Platform: macOS
Application: Arc Browser
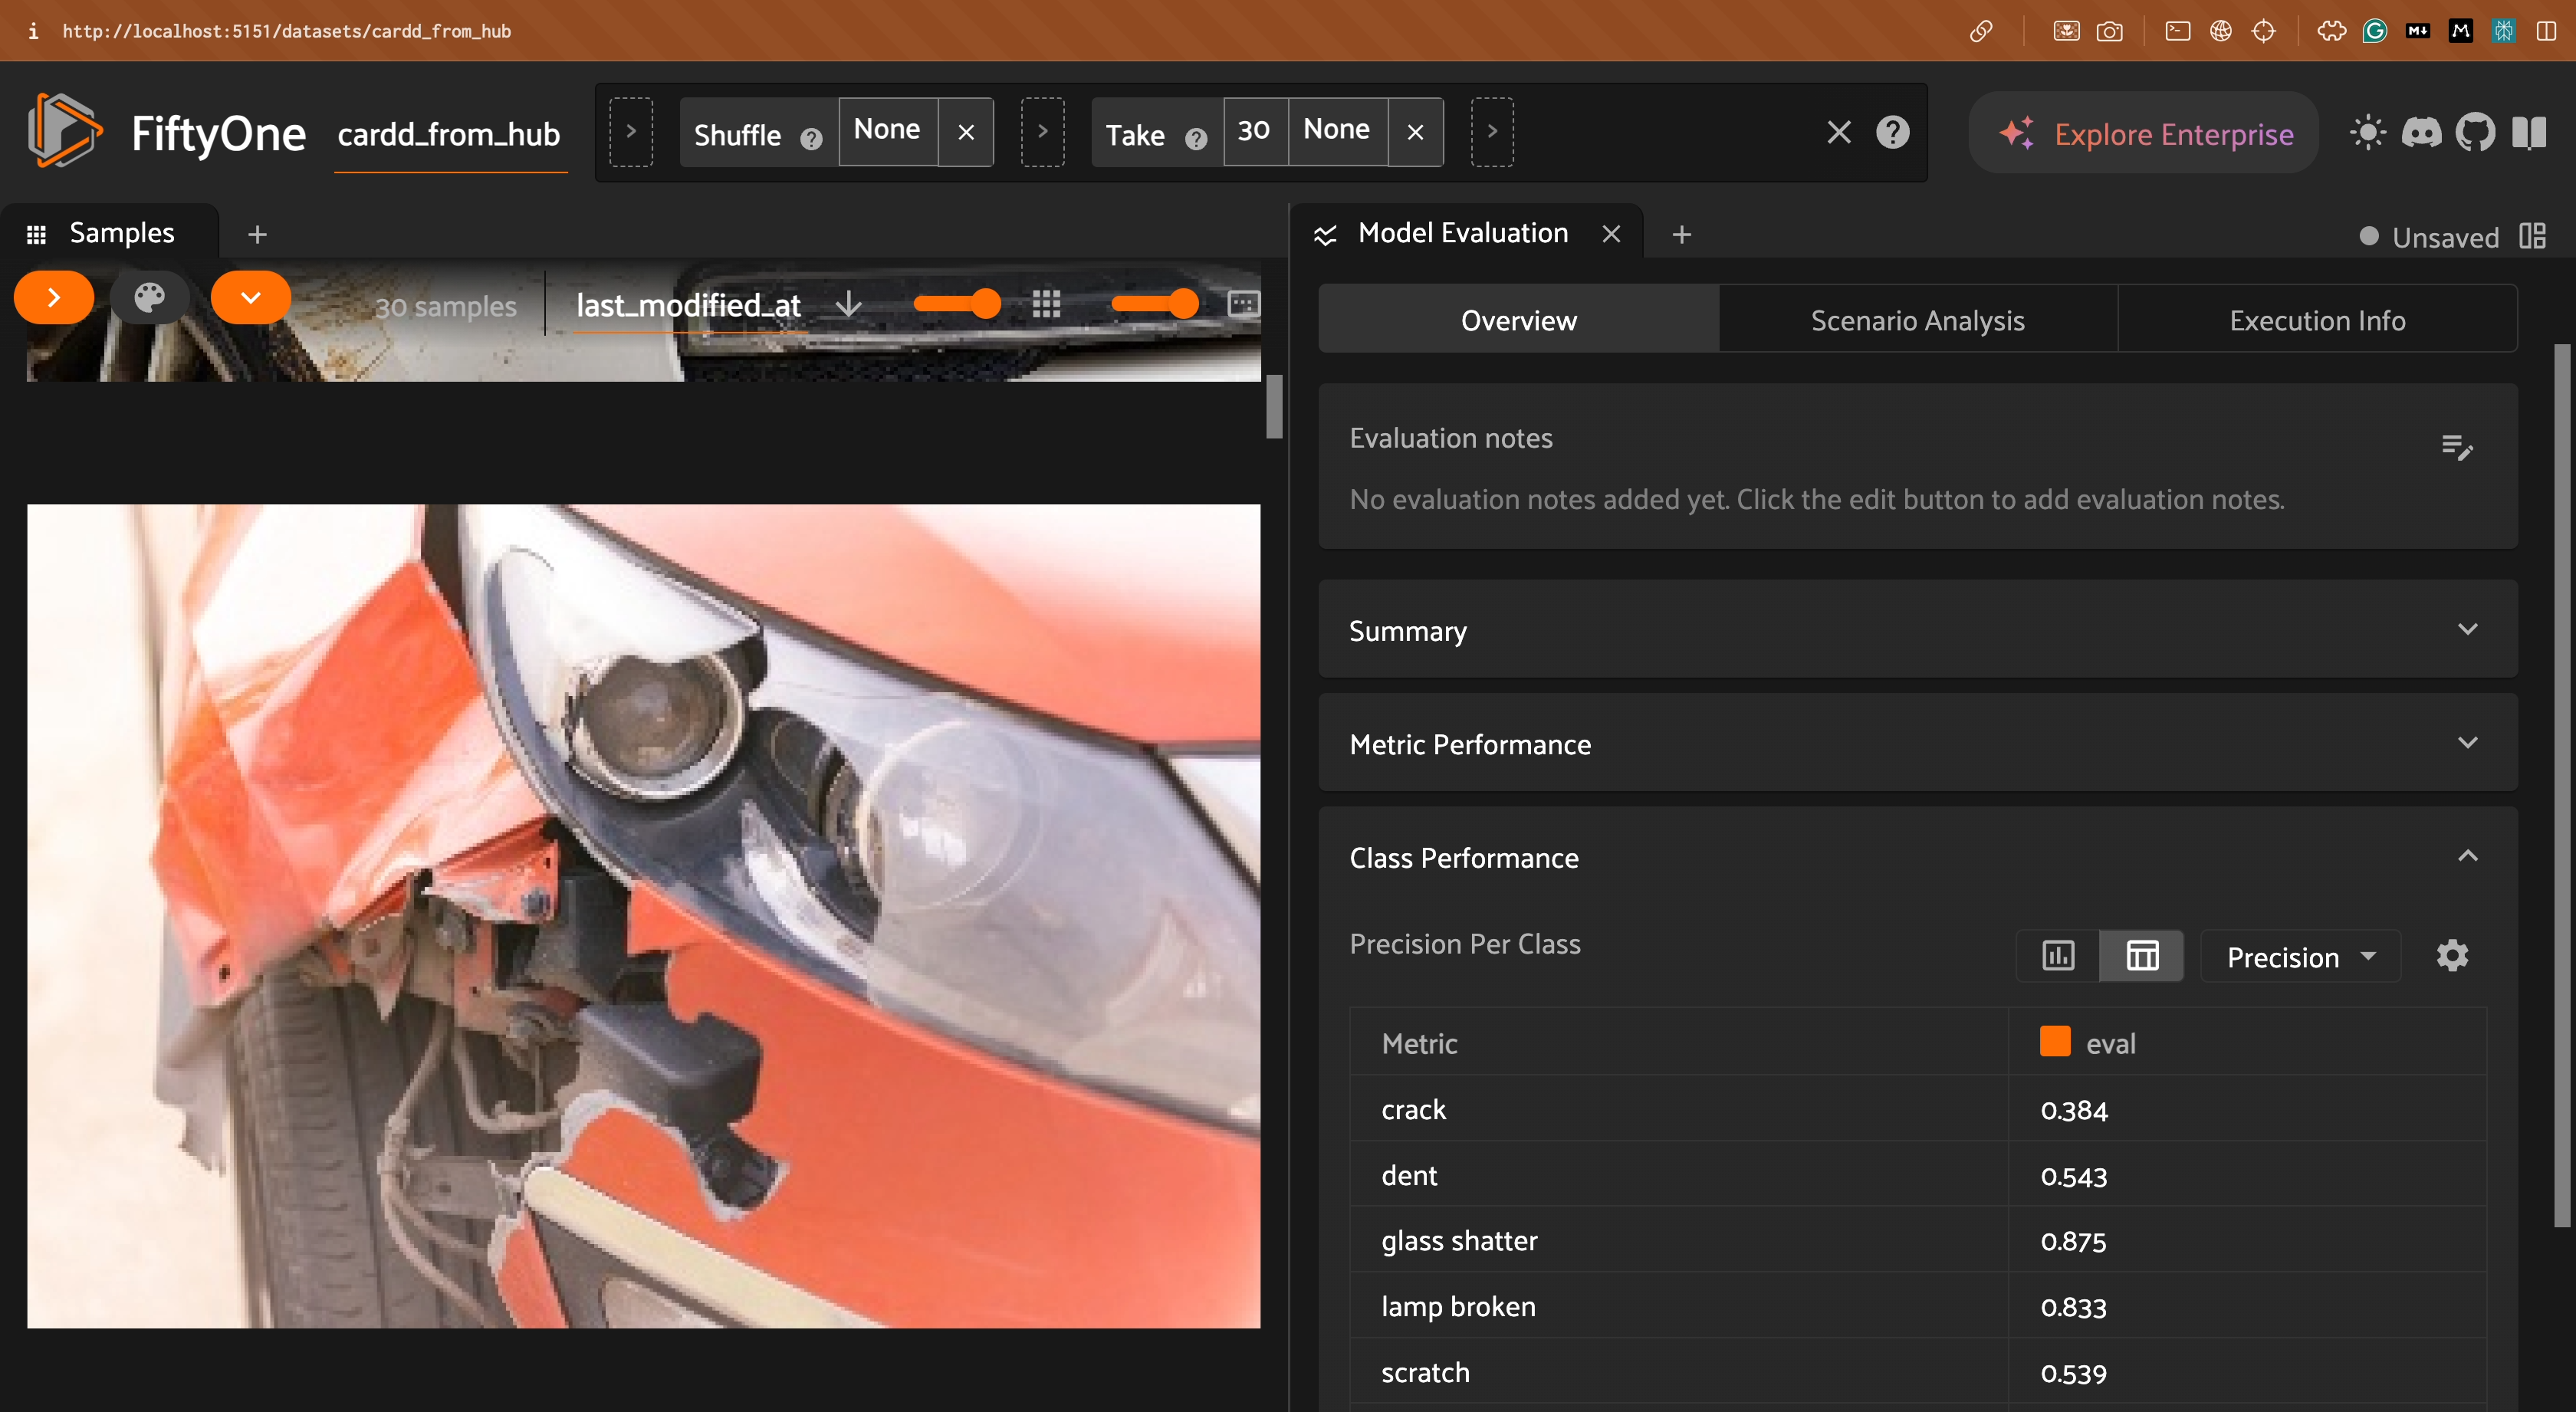
task_description: Where can I find the name of this dataset?
action_type: hover
element_info: Menu Item
steps_since_start: 1

task_description: Locate the view bar
action_type: hover
element_info: Menu Item
steps_since_start: 1

task_description: Locate the actions row toolbar
action_type: hover
element_info: Menu Item
steps_since_start: 1

task_description: Locate the workspaces menu
action_type: hover
element_info: Button
steps_since_start: 1

task_description: Locate the samples panel
action_type: hover
element_info: Menu Item
steps_since_start: 1

task_description: Locate the summary card in the model evaluation panel
action_type: hover
element_info: Menu Item
steps_since_start: 1

task_description: Locate the metric performace card in the model evaluation panel
action_type: hover
element_info: Menu Item
steps_since_start: 1

task_description: Locate the per class performance card in the model evaluation panel
action_type: hover
element_info: Menu Item
steps_since_start: 1

task_description: Locate the Scenario Analysis tab in the model evaluation panel
action_type: hover
element_info: Menu Item
steps_since_start: 1

task_description: Locate the Execution Info tab in the model evaluation panel
action_type: hover
element_info: Menu Item
steps_since_start: 1

task_description: Locate the evaluation notes in the model evaluation panel
action_type: hover
element_info: Menu Item
steps_since_start: 1

task_description: Locate the model evaluation panel
action_type: hover
element_info: Menu Item
steps_since_start: 1